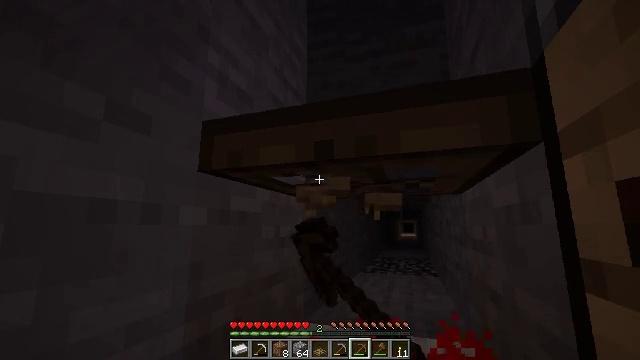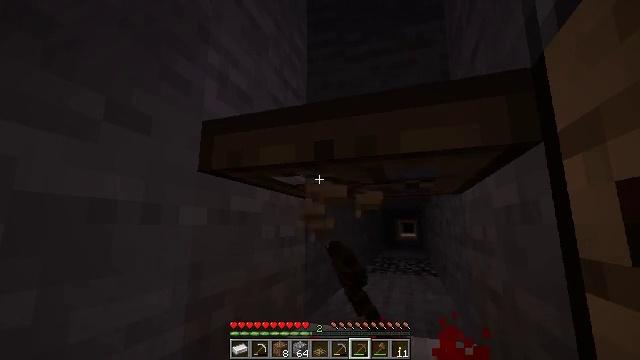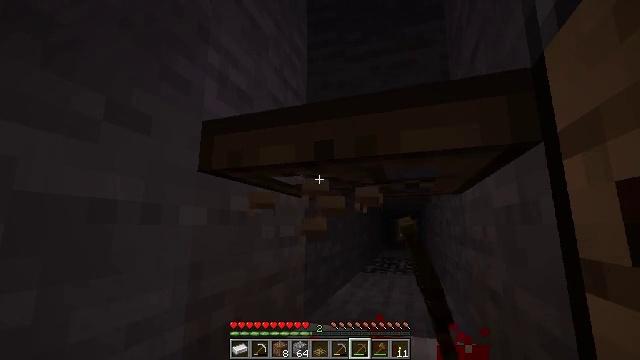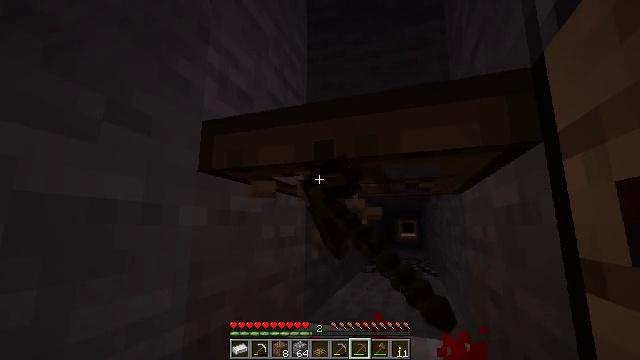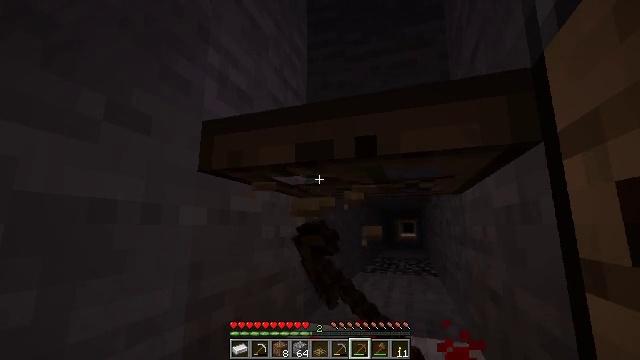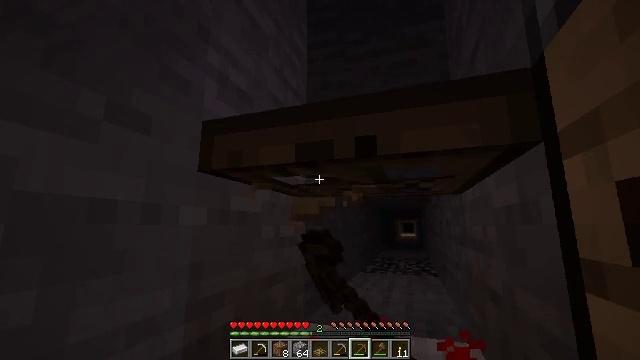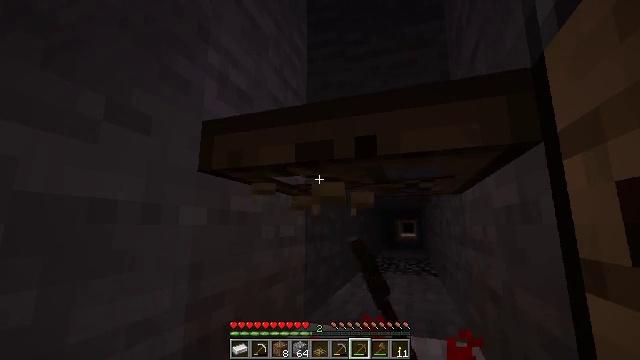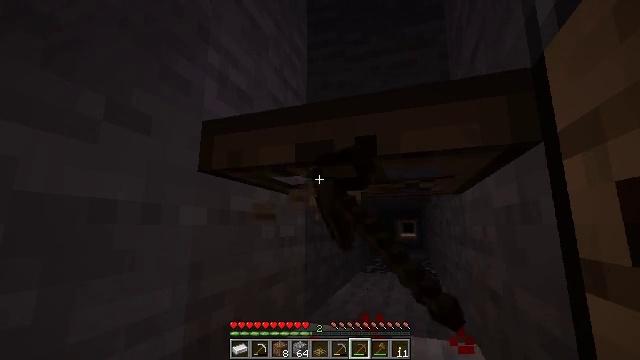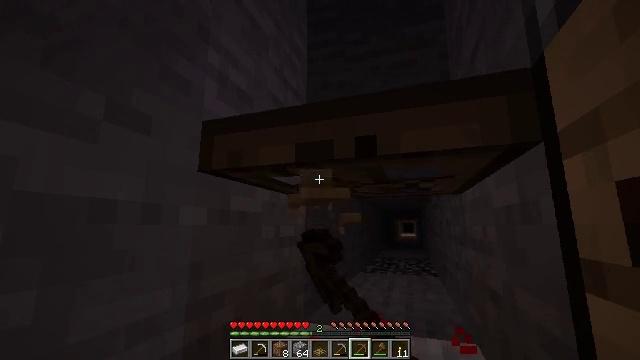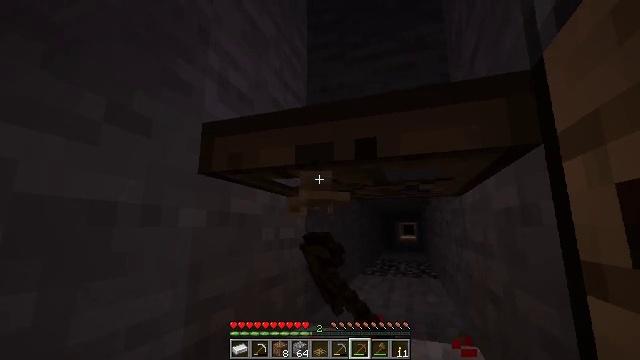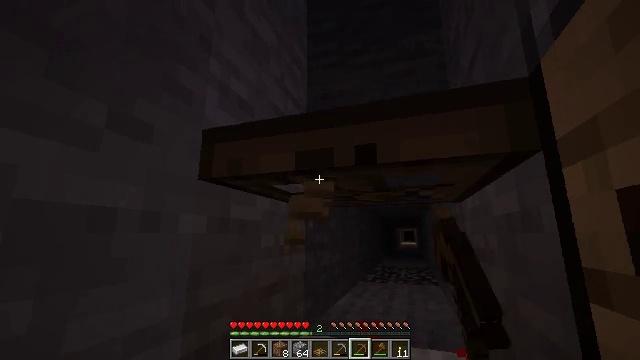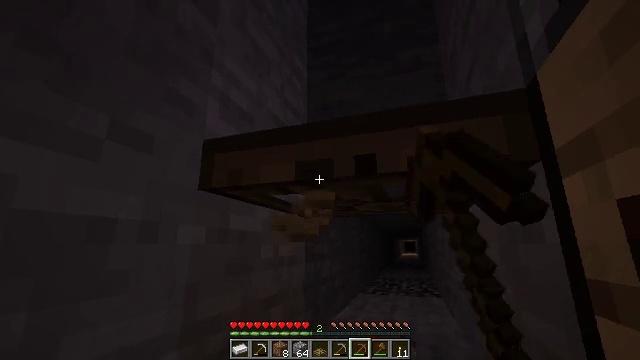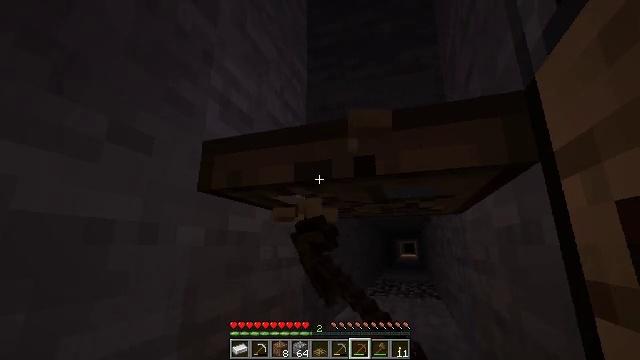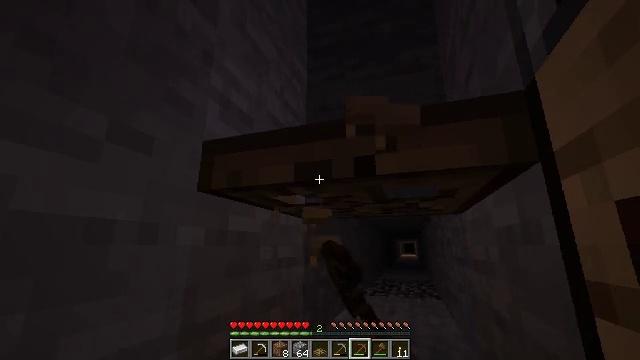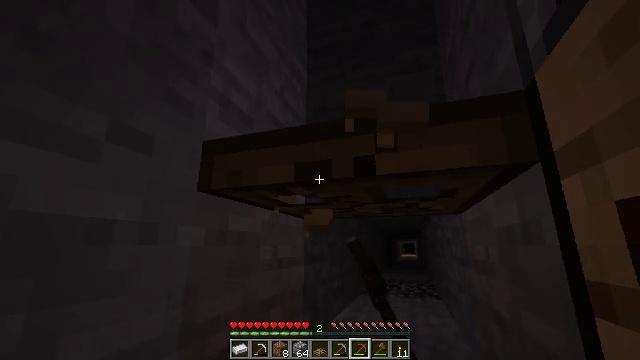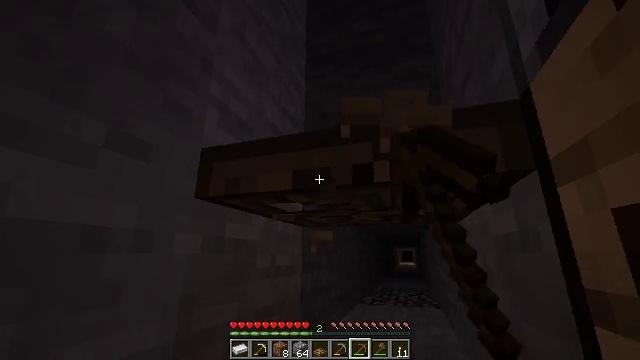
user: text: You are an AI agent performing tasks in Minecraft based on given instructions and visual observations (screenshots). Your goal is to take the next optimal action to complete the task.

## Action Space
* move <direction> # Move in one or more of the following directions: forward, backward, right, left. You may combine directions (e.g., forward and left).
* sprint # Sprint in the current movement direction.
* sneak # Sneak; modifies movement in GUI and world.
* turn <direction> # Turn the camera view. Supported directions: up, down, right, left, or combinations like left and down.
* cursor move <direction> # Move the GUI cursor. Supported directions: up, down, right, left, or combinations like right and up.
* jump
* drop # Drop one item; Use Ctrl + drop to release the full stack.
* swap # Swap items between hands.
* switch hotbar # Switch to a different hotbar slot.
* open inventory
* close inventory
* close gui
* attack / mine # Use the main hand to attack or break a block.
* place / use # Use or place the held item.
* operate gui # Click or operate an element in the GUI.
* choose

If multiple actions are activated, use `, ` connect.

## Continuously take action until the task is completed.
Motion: motion action
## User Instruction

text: Break the oak trapdoor to collect it.
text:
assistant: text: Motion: attack / mine
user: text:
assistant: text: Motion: attack / mine
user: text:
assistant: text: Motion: attack / mine
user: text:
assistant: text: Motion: attack / mine
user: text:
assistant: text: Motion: attack / mine
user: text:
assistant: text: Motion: attack / mine
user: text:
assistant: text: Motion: attack / mine
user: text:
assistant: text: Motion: attack / mine
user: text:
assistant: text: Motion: attack / mine
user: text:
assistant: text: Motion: turn up, attack / mine
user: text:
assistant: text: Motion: turn up, attack / mine
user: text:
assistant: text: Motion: attack / mine
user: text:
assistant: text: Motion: attack / mine
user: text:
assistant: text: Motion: attack / mine
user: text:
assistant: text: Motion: turn up, attack / mine
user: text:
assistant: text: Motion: attack / mine
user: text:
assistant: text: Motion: attack / mine
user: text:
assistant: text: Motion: turn up, attack / mine
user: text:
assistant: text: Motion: attack / mine
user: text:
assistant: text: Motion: attack / mine
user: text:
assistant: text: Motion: attack / mine
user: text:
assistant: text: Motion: attack / mine
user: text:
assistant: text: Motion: attack / mine
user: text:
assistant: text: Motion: move forward, attack / mine
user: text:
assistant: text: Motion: move forward, attack / mine
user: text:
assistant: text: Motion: attack / mine
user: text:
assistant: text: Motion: attack / mine
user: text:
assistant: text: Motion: attack / mine
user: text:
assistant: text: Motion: attack / mine
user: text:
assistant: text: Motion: attack / mine